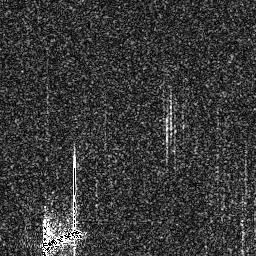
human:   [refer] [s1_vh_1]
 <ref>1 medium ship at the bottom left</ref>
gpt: <box>[[14, 85, 32, 99, 0]]</box>